Field crop: maize
Growth stage: 2
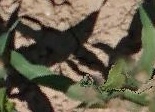
Species: maize